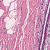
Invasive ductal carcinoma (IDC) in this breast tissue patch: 0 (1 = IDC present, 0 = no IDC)